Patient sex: F
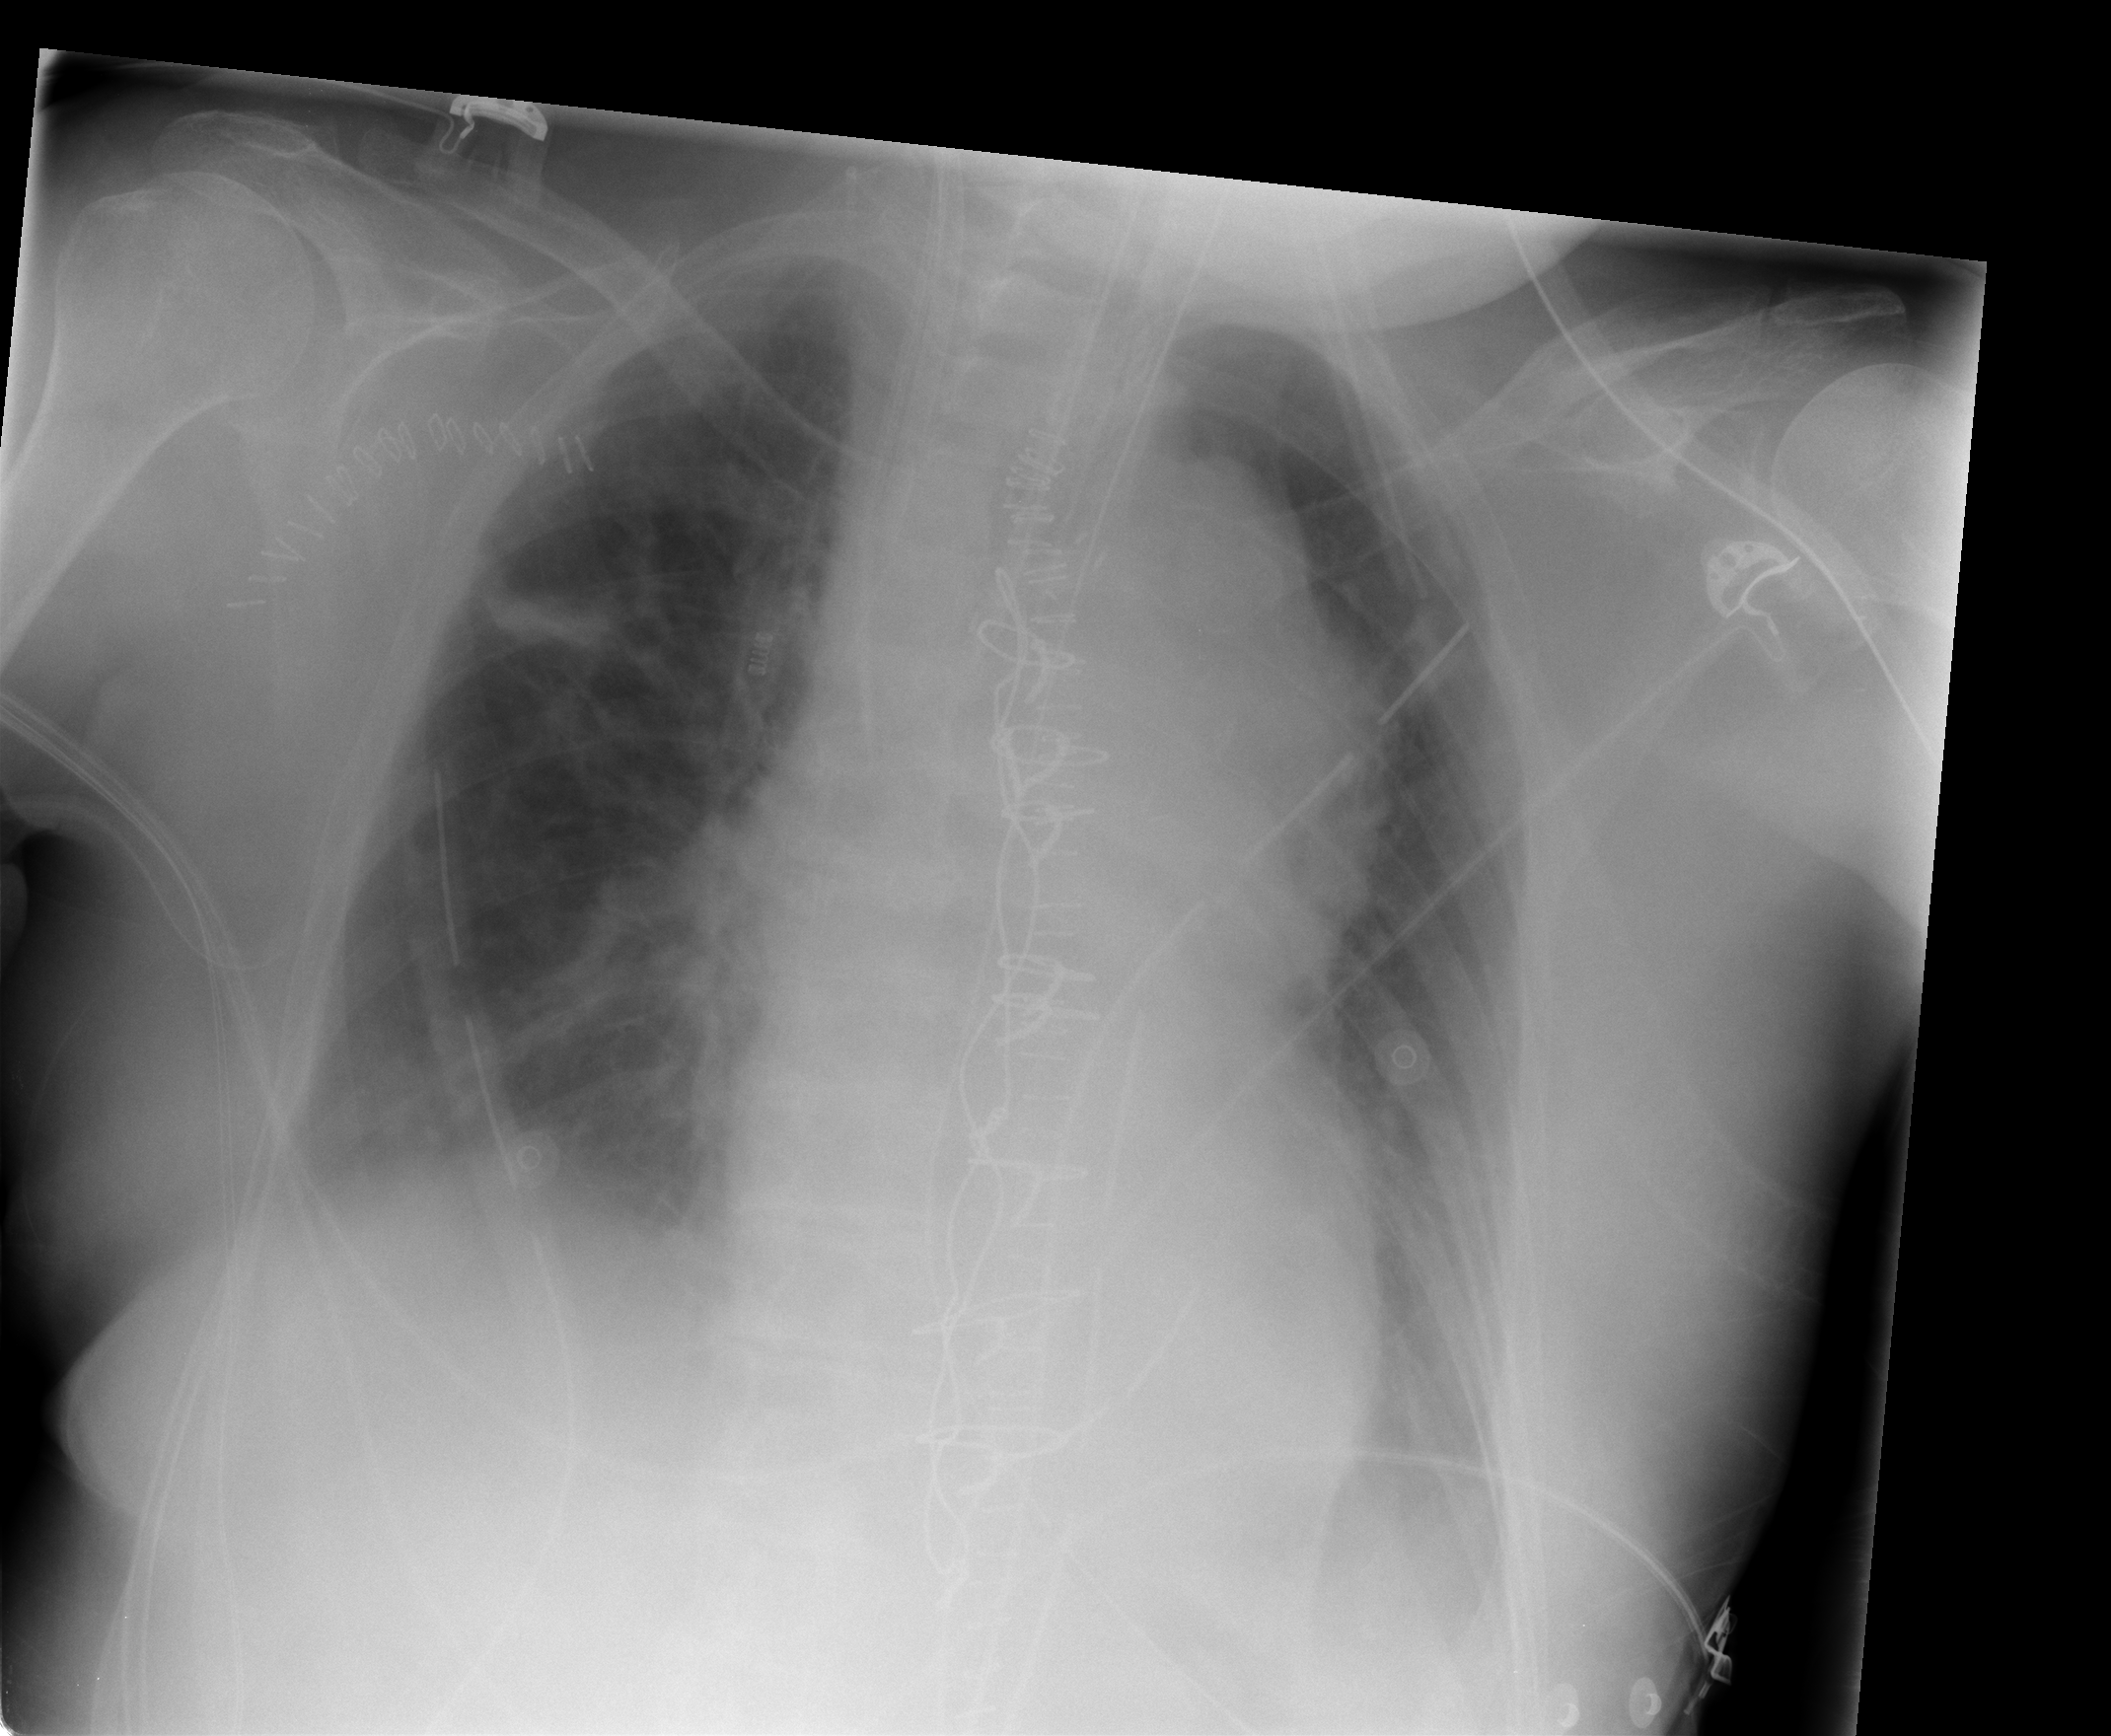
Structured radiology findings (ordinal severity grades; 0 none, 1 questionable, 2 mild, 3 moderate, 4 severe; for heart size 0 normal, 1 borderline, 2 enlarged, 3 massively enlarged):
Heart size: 2
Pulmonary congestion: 2
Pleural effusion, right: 2
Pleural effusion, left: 2
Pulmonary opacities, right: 0
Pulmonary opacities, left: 0
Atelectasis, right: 2
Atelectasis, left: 2